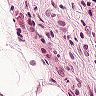
Metastatic tissue present: yes